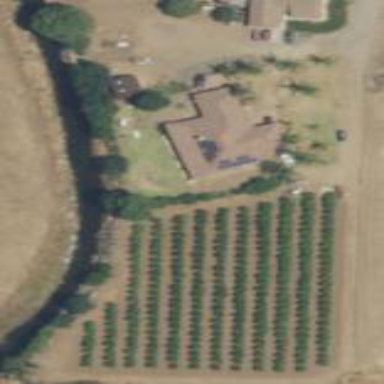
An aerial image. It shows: Orchard.